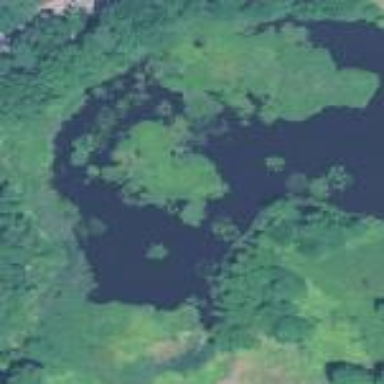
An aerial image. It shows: Marsh wetland.